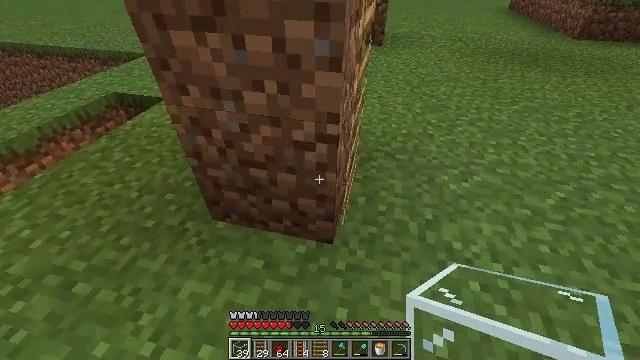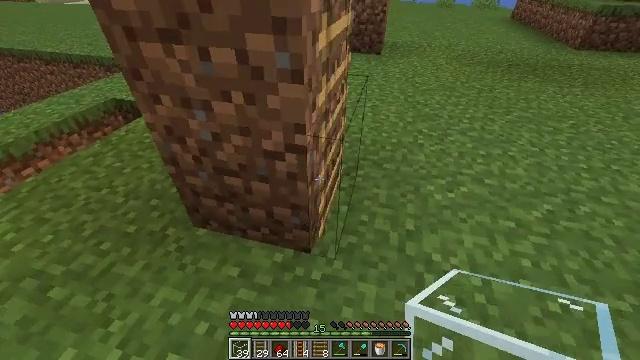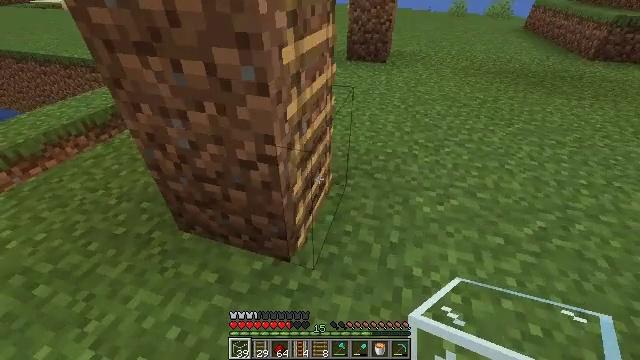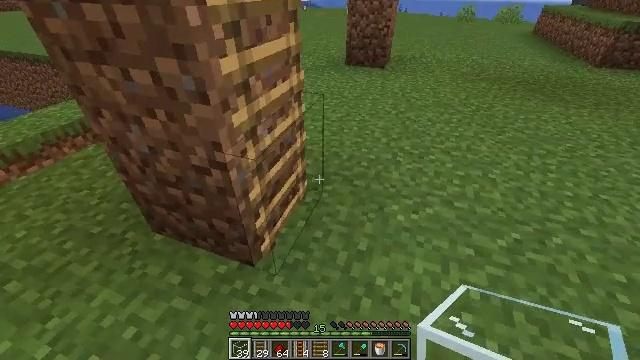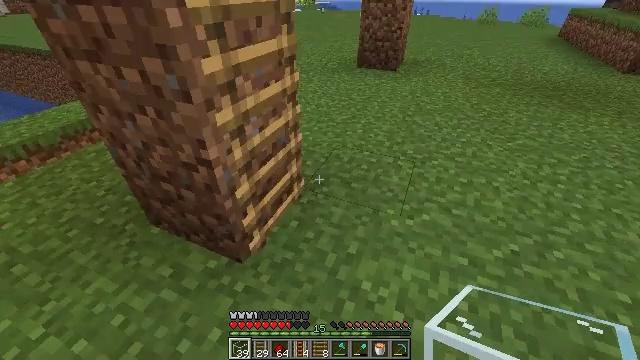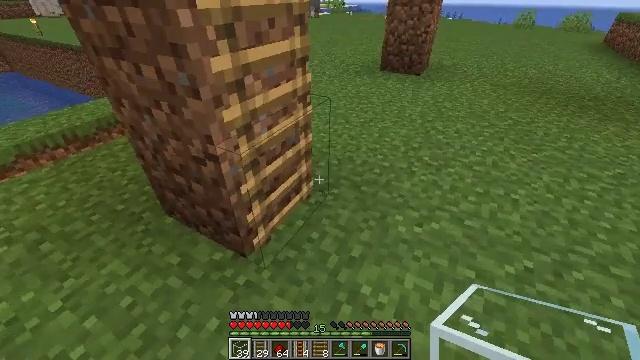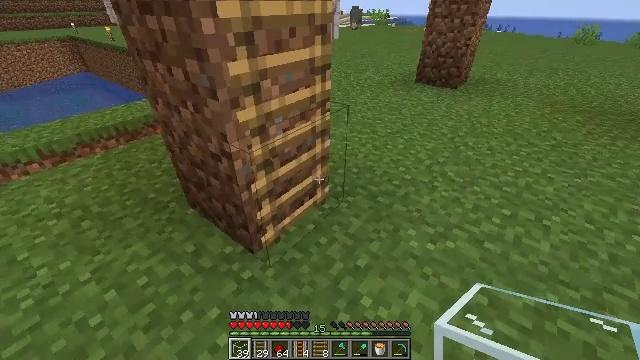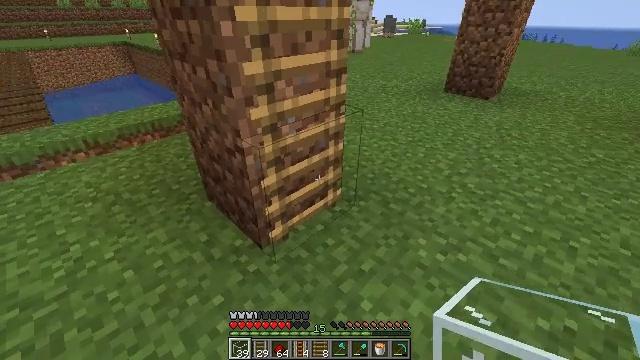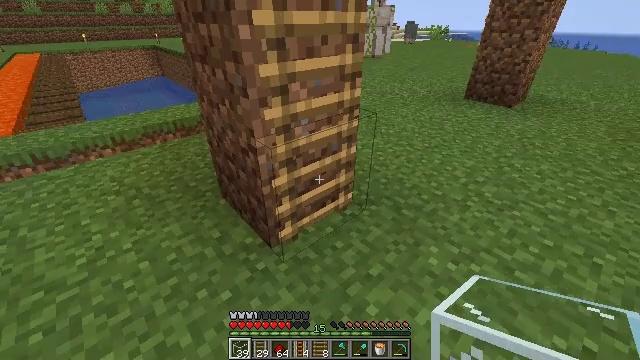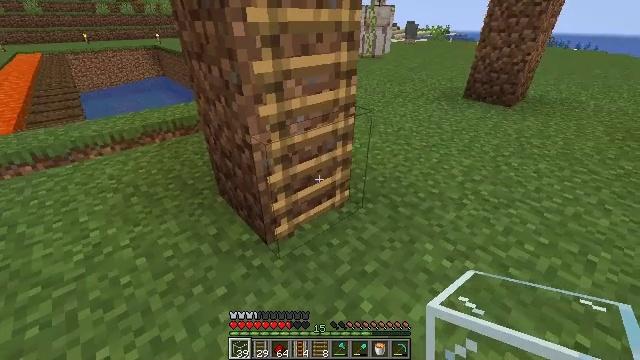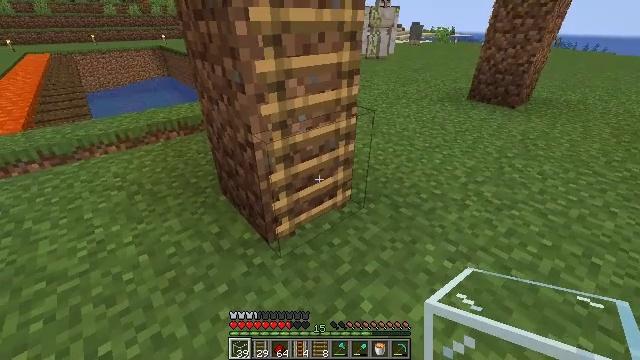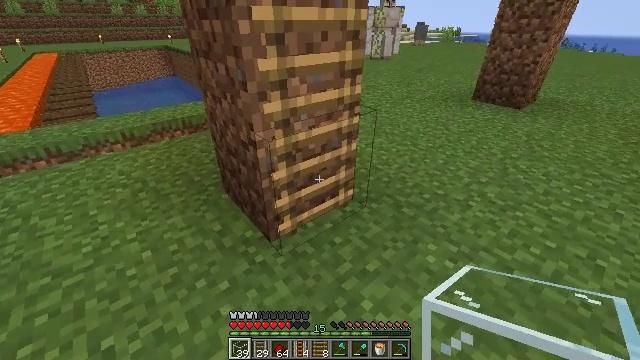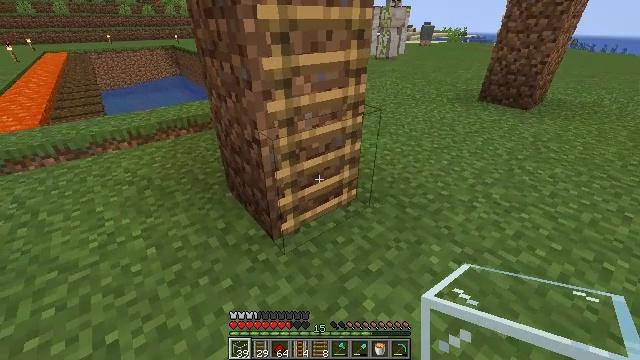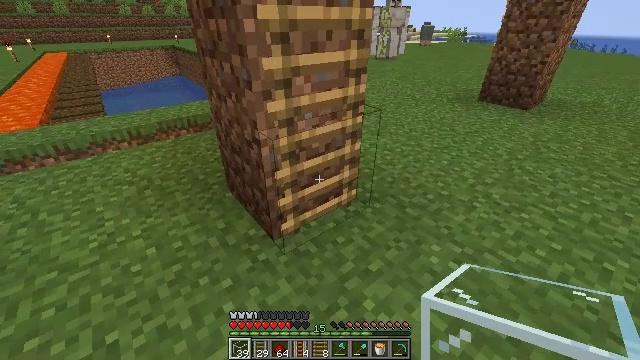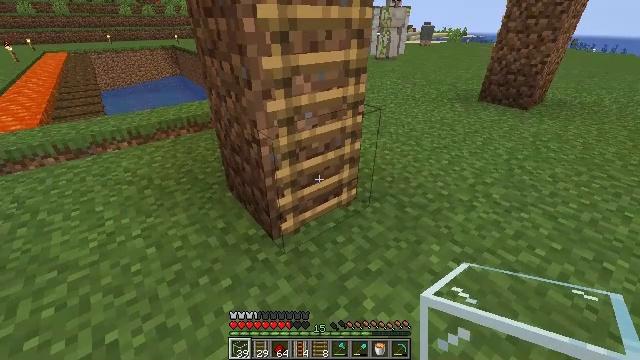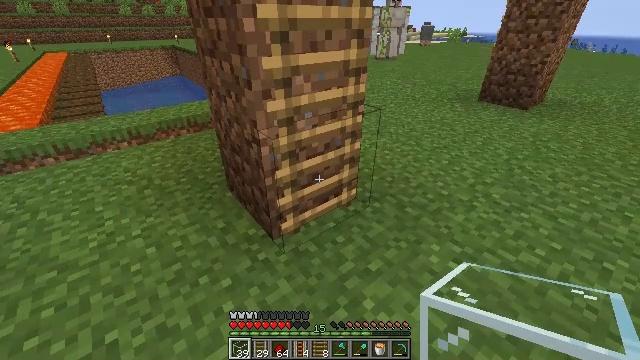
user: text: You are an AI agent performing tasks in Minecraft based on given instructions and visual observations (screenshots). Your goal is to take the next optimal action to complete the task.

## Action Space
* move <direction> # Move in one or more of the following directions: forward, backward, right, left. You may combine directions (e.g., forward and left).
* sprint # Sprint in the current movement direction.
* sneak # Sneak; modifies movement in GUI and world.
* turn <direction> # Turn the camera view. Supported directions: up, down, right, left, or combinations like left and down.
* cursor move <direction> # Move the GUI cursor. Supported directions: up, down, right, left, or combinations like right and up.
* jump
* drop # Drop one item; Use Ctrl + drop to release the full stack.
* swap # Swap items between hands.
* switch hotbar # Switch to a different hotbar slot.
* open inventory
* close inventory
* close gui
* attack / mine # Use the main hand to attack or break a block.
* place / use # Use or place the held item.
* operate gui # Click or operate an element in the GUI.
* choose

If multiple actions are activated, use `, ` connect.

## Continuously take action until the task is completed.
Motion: motion action
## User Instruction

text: Remove the ladder from its position.
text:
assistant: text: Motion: move right, turn left and up
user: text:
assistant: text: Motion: move right, turn left and up
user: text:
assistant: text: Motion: move right, turn left
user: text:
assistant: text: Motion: move right, turn left
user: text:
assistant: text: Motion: move right, turn left
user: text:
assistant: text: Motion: turn left and up
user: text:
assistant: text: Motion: turn left and up
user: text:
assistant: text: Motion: turn left
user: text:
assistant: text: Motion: no_op
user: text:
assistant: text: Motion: no_op
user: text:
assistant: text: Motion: no_op
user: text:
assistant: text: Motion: turn left
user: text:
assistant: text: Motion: no_op
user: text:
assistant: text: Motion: no_op
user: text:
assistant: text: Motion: no_op
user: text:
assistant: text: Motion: no_op
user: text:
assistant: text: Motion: no_op
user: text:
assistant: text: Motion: no_op
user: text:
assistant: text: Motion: no_op
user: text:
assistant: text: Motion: no_op
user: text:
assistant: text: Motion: no_op
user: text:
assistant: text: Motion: no_op
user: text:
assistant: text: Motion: no_op
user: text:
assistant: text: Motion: no_op
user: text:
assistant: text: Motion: no_op
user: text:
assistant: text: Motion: no_op
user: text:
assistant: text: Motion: no_op
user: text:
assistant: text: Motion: no_op
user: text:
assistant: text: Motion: no_op
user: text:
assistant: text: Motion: no_op